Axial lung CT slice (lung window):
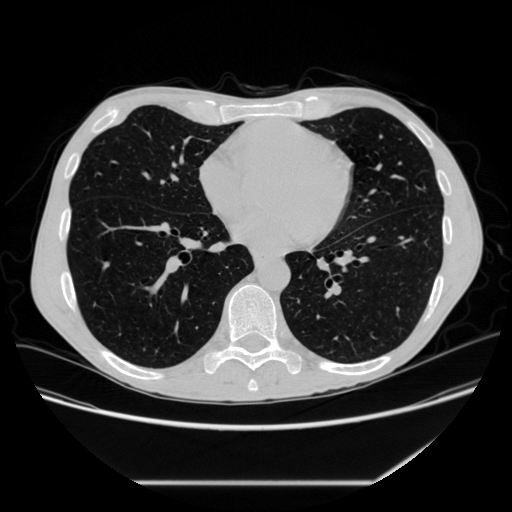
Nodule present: no